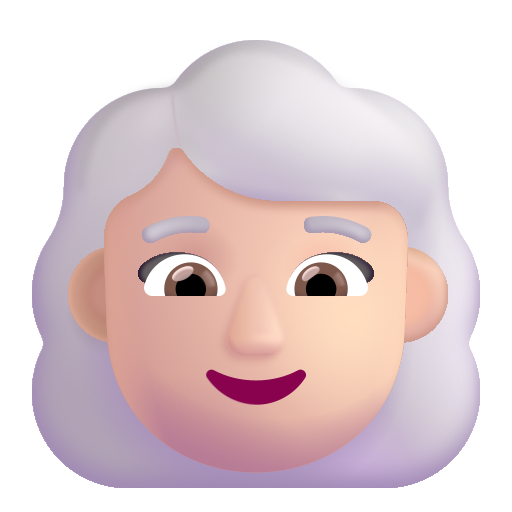
woman white hair color light